Question: 'string''string'
# Case 1
'''
string_5=string_input.substring(0);
System.out.println(string==string_5);
'''
# Case 2
'''
string_5=string_input.substring(1);
System.out.println(string==string_5);
'''
Why do this happen??? :/
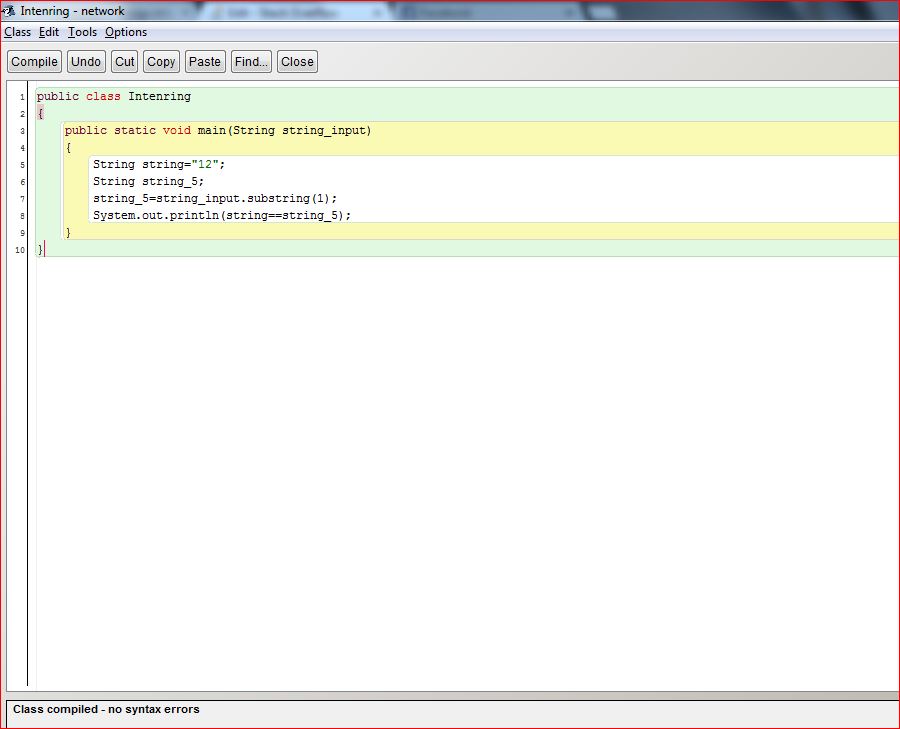
Answer: > When is interning during done during compile time or run-time?
Interning is done at runtime, when you call String.intern().
However there is process, called 'constant pooling', that happens at compile time. All string literals that are equal are reduced to a single entry in the object code for a class.